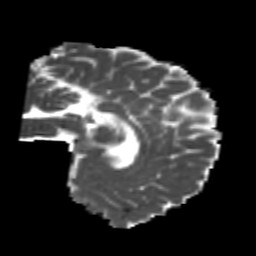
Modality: MD
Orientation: sagittal
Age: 20
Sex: female
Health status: healthy
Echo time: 0.074 s